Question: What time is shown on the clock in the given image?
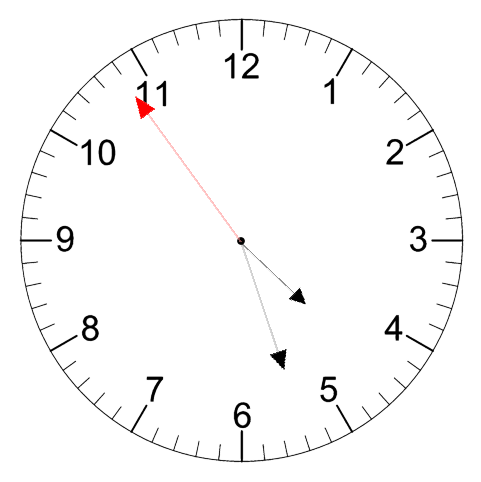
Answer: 04:26:54